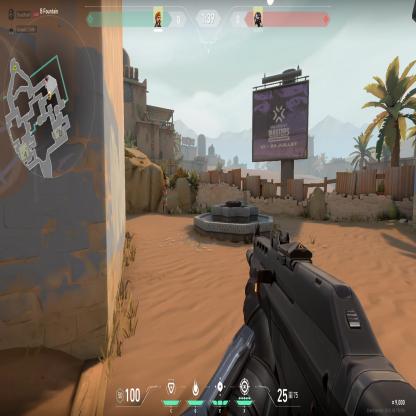
Label: enemy